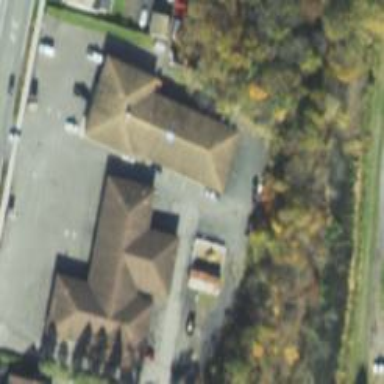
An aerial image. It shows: Kindergarten.